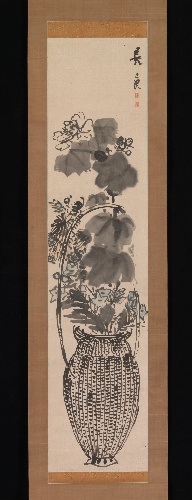
Title: 与謝蕪村筆秋草花竹籃図	|Autumn Flowers in a Bamboo Basket
Artist: Yosa Buson
Artist bio: Japanese, 1716–1783
Date: 1760s
Object type: Hanging scroll
Classification: Paintings
Medium: Hanging scroll; ink and color on paper
Culture: Japan
Period: Edo period (1615–1868)
Dimensions: Image: 84 1/4 in. × 11 in. (214 × 27.9 cm)
Overall with mounting: 73 3/4 × 15 1/2 in. (187.3 × 39.4 cm)
Overall with knobs: 73 3/4 × 17 5/8 in. (187.3 × 44.8 cm)
Department: Asian Art
Credit line: Gift of Florence and Herbert Irving, 2015
Accession year: 2015
Repository: Metropolitan Museum of Art, New York, NY
Tags: Flowers